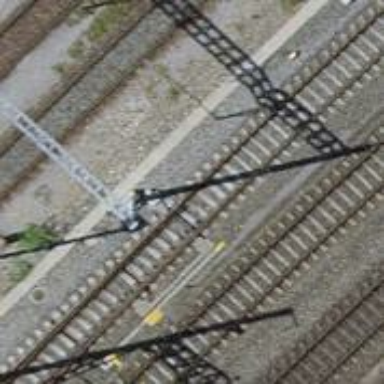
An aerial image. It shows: Railway switch.